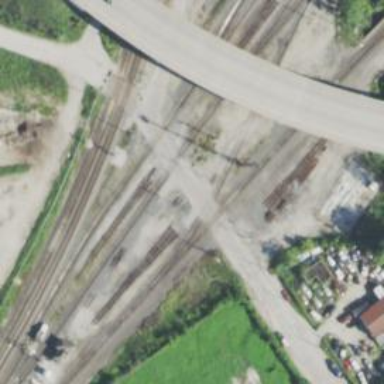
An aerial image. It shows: Railway level crossing.